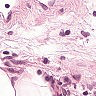
Metastatic tissue present: no